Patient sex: M
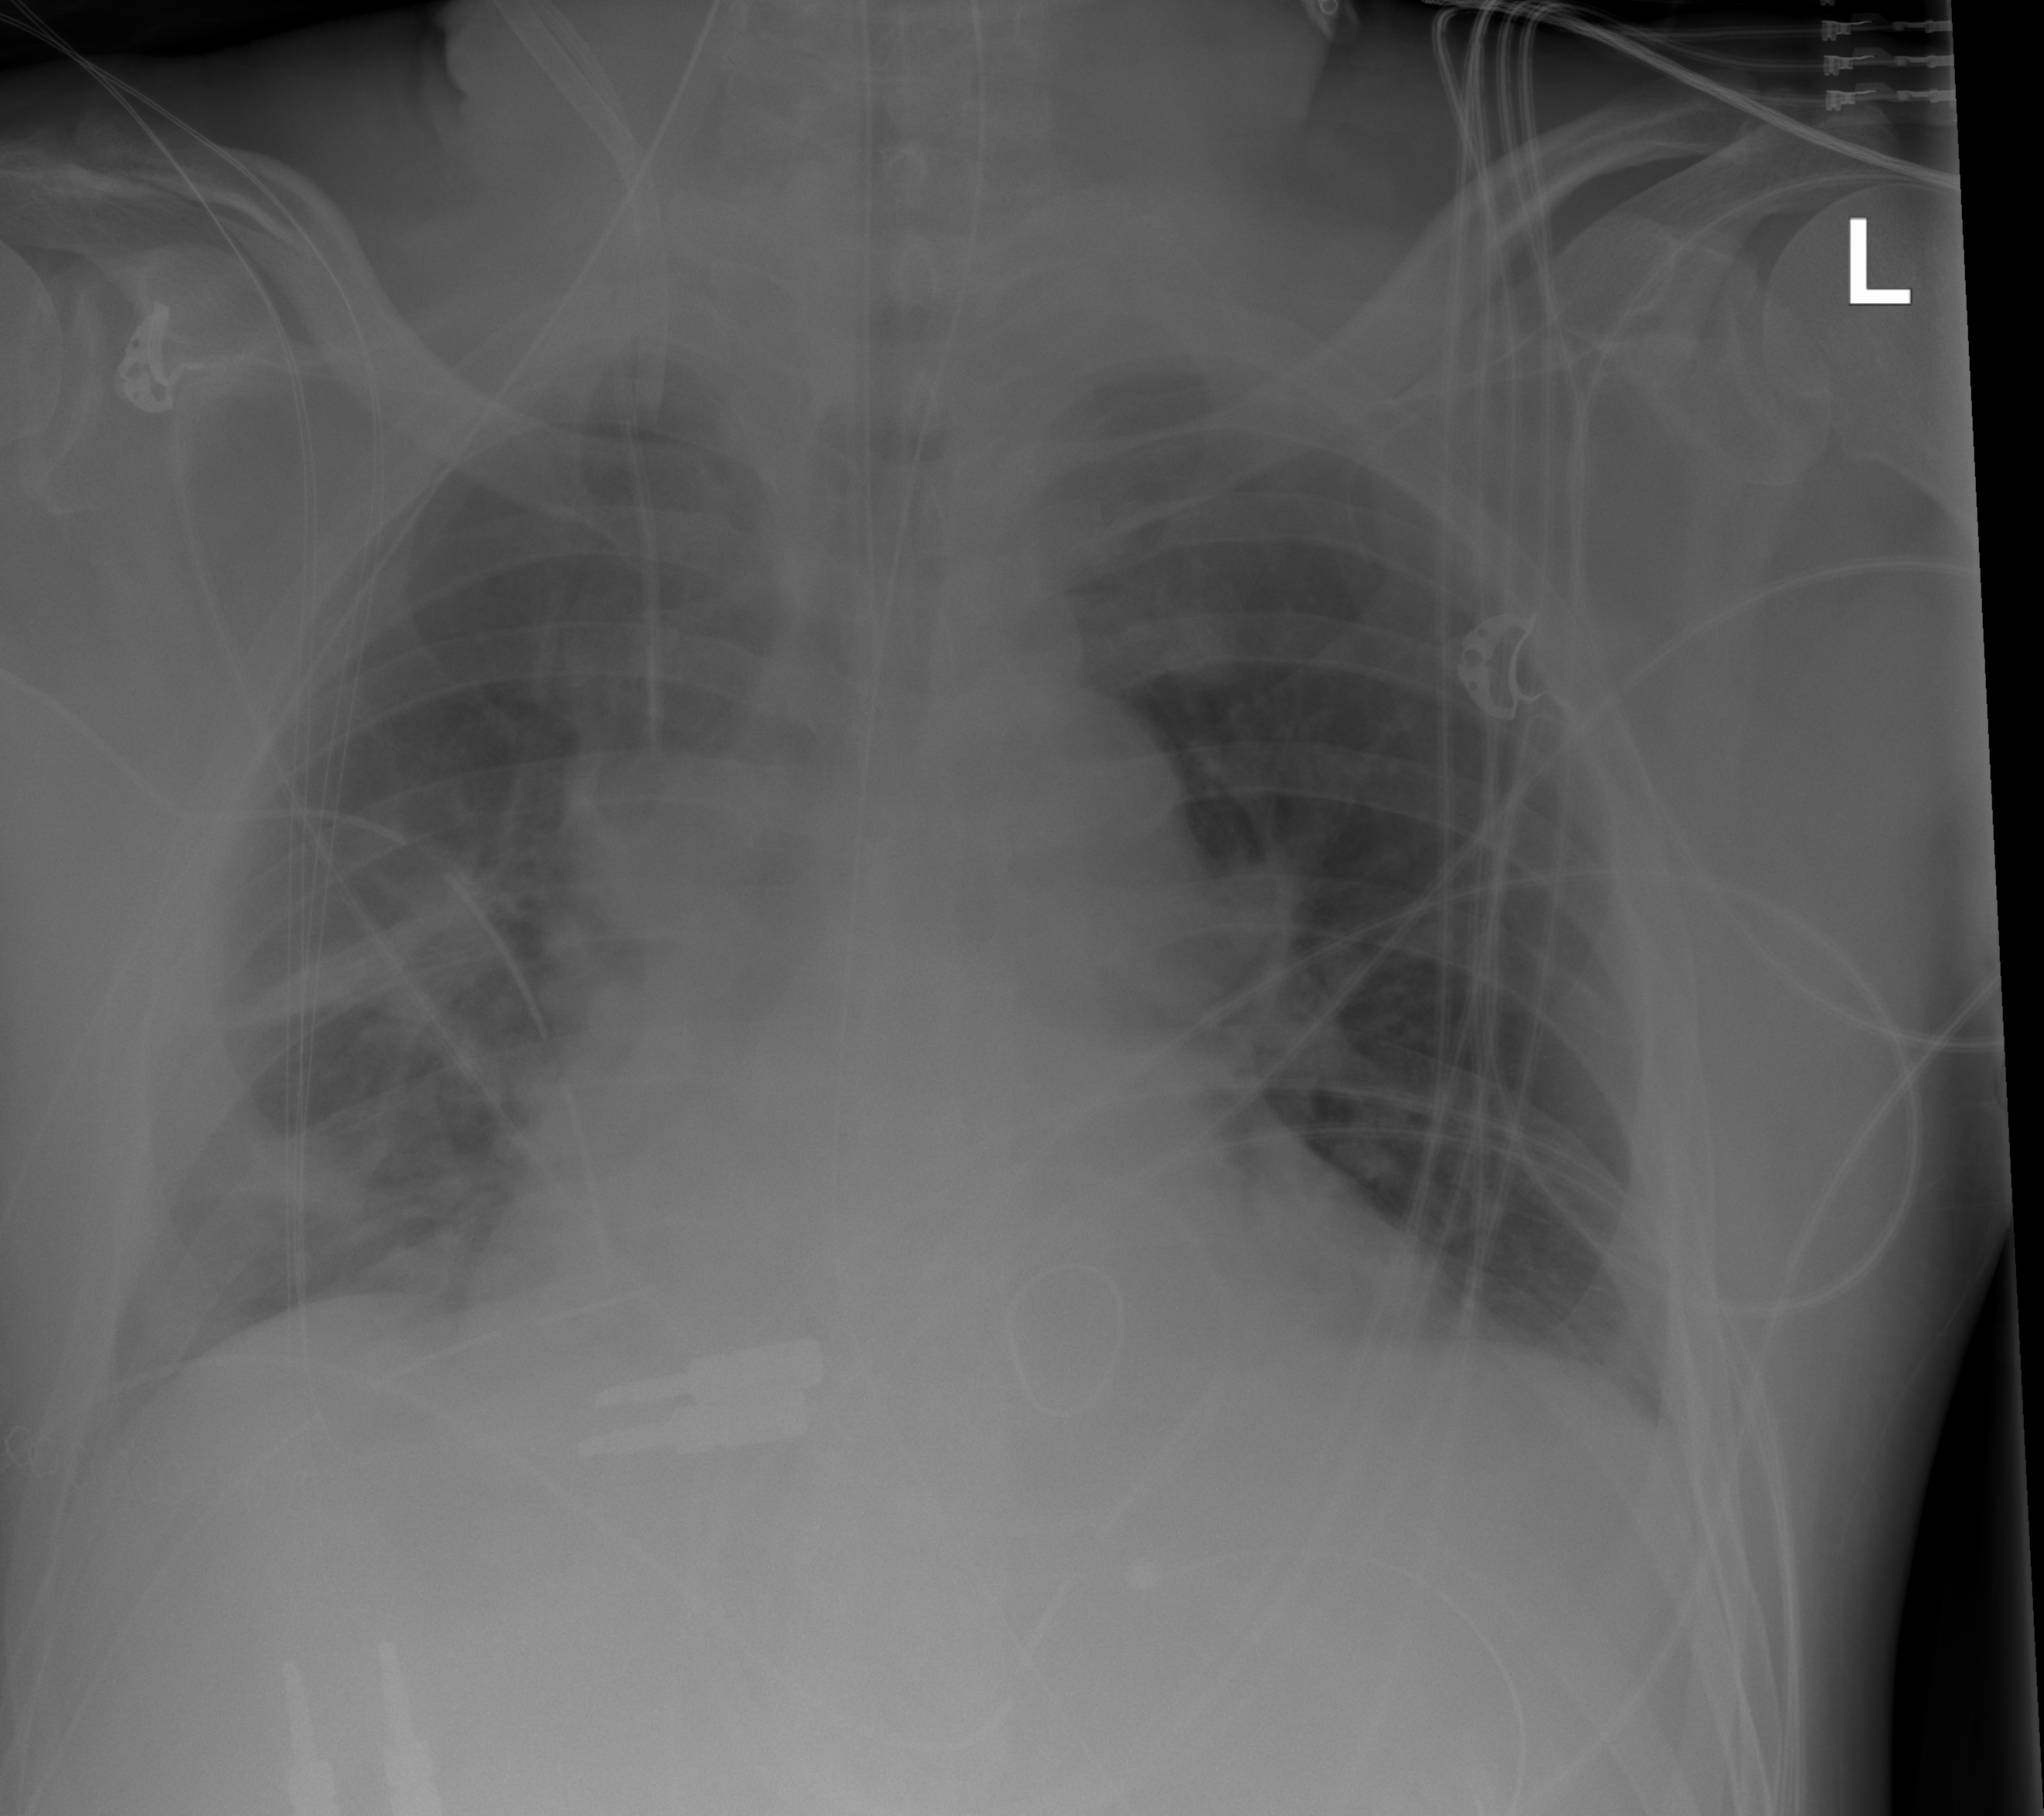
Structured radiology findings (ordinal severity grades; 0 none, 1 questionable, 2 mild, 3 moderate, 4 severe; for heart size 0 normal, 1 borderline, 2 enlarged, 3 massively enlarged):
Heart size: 0
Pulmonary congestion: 2
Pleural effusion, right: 0
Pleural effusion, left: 1
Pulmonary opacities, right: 0
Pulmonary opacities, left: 0
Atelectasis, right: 2
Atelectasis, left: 2